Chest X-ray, AP view. Patient: 46 years old, sex M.
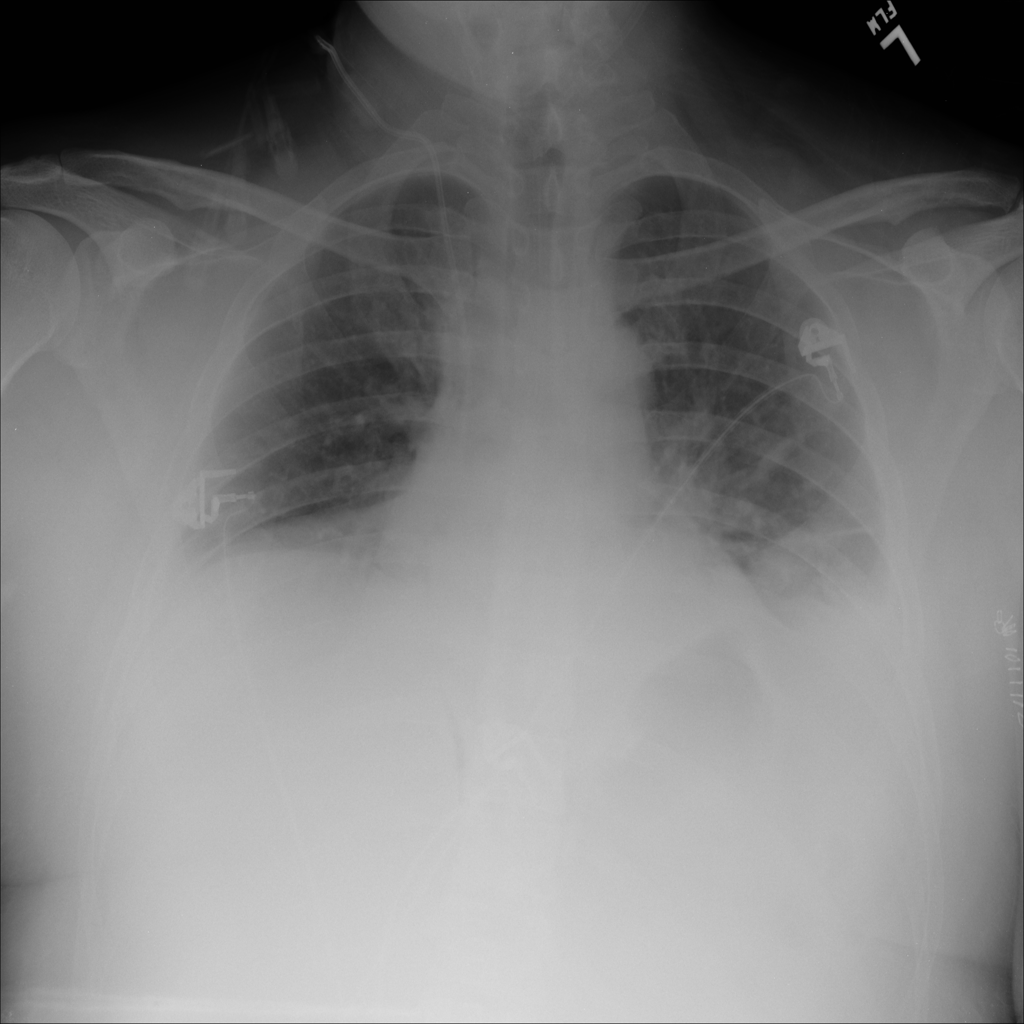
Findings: Atelectasis